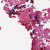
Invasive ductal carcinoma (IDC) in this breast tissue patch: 0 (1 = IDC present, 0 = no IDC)